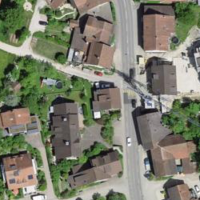
EUNIS habitat code: 54
Species observed at this site:
Juglans regia